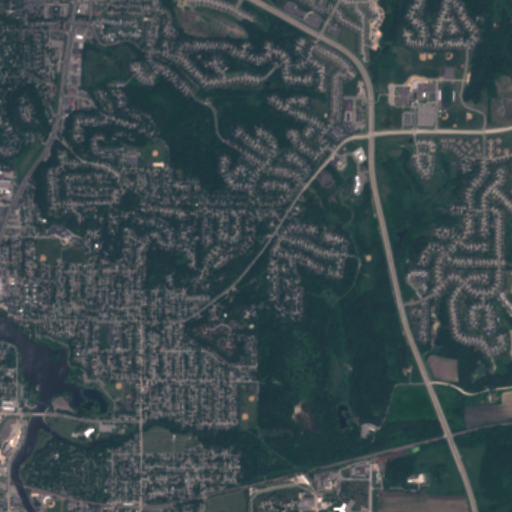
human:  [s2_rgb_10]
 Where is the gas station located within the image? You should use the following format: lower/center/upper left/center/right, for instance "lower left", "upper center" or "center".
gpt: The gas station is located in the upper right of the image.
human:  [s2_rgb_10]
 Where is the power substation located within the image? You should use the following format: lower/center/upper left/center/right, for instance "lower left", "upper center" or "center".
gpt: The power substation is located in the lower left of the image.
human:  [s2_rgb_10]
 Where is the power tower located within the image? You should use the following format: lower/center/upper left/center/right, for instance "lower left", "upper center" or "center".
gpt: The power tower is located in the lower of the image.
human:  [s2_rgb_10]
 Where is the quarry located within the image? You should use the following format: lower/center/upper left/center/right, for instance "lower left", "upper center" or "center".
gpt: The quarry is located in the lower center of the image.
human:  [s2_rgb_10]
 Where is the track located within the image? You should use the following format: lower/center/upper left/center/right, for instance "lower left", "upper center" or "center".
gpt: The track is located in the upper right of the image.
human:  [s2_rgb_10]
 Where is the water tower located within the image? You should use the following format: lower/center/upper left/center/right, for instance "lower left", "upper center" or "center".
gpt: The water tower is located in the lower center of the image.
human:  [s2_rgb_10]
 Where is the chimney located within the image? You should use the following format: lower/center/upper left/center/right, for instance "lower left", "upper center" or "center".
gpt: The chimney is located in the lower left of the image.
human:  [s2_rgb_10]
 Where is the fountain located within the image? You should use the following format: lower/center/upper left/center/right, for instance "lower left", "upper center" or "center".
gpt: The fountain is located in the lower right of the image.
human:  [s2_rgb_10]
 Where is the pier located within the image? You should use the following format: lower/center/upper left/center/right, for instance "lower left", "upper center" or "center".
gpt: The pier is located in the lower left of the image.
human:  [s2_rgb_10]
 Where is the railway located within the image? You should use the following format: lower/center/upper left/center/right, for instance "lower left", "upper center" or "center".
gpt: The railway is located in the lower of the image.
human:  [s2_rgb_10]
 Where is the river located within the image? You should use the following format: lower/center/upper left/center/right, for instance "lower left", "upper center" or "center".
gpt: The river is located in the lower left of the image.
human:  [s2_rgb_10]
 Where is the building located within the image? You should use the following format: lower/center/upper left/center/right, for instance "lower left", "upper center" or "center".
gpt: There is no building in the image.